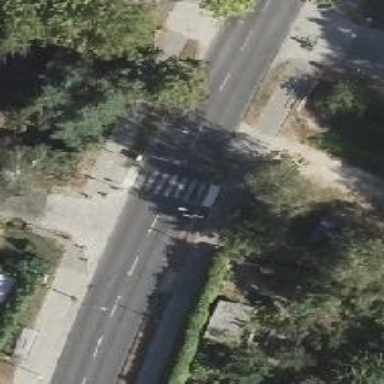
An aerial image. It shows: Marked zebra crossing on the road.